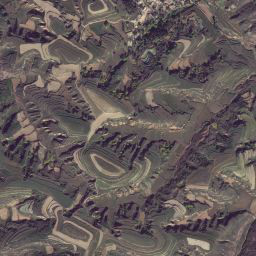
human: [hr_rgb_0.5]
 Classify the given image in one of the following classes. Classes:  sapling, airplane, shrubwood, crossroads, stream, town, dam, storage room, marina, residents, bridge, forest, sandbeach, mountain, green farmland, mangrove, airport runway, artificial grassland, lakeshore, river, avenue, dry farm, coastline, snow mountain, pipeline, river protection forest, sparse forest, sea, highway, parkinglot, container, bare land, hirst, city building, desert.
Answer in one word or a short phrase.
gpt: mountain